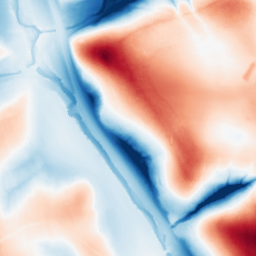
Category: trend_removal
Decomposition family: local_polynomial
Decomposition parameters: window_size: 101
degree: 1
Upsampling method: bicubic
Upsampling parameters: scale: 4
Upsampling scale: 4